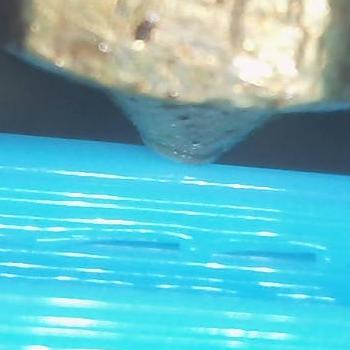
Flow rate: 212%